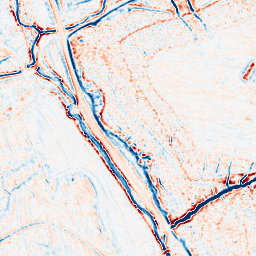
Category: edge_preserving
Decomposition family: bilateral
Decomposition parameters: d: 9
sigma_color: 25
sigma_space: 50
Upsampling method: linear_exact
Upsampling parameters: scale: 4
Upsampling scale: 4